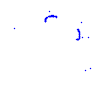
Particle: proton